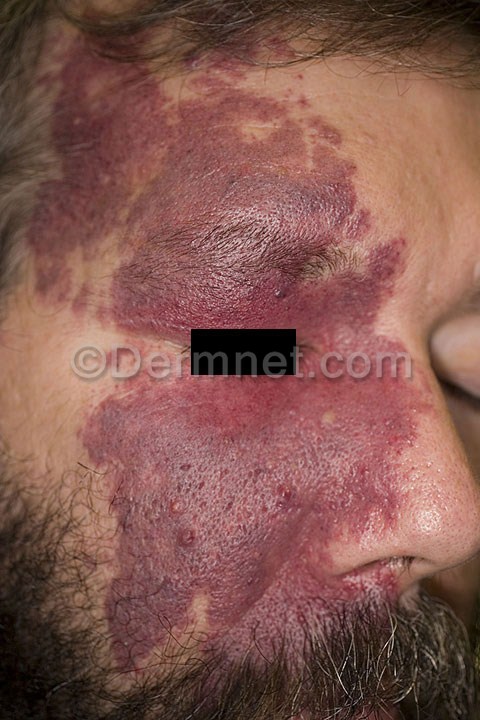
Disease: Vascular Tumors